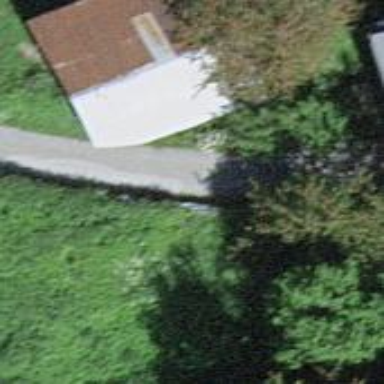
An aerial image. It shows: Brown bench in the vicinity.